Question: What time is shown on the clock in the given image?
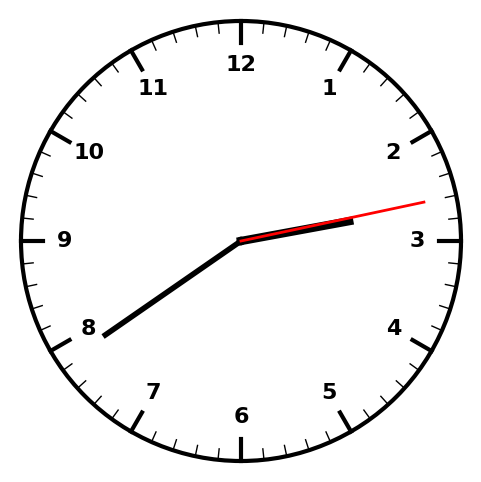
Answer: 02:39:13